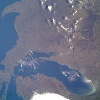
Label: land